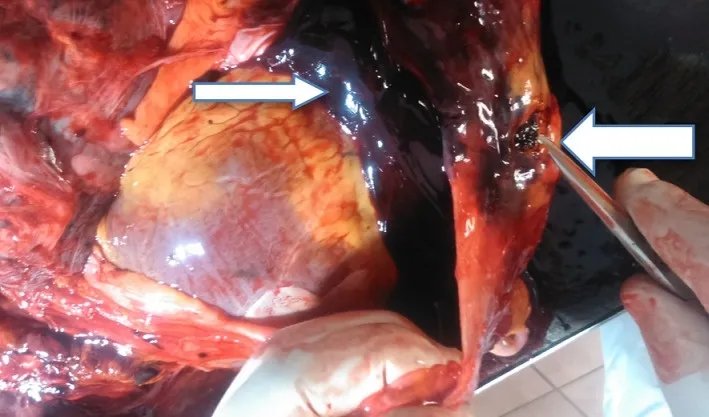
Laceration of the pericardial sac (big arrow); massive blood clot within the pericardial space (small arrow) that led to cardiac tamponade.
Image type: medical_photograph (other_medical_photograph)